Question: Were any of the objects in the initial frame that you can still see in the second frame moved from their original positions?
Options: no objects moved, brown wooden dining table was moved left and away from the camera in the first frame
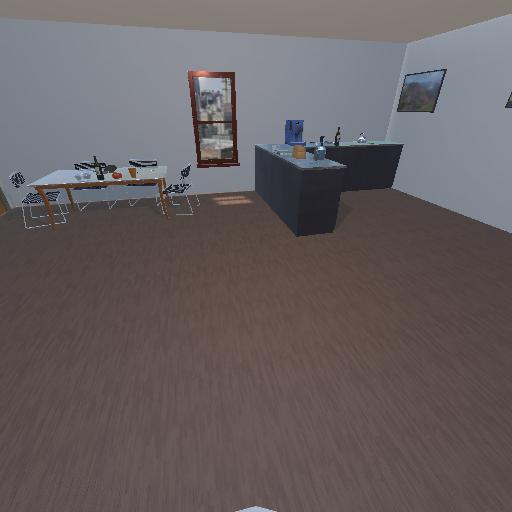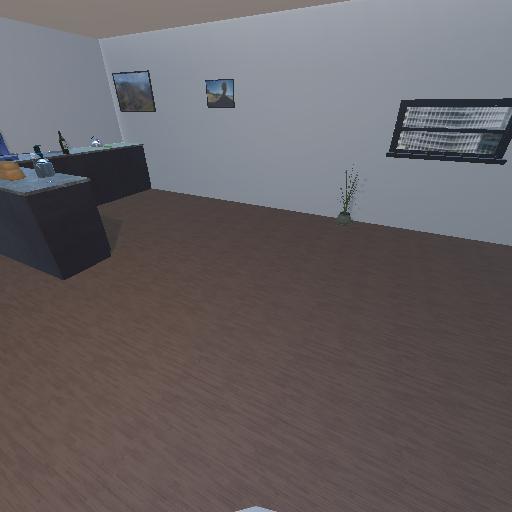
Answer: no objects moved